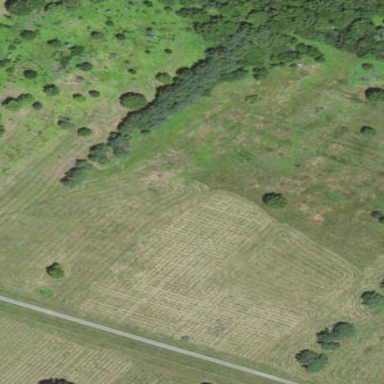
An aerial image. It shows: Plant nursery specializing in Christmas trees.